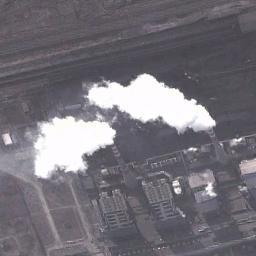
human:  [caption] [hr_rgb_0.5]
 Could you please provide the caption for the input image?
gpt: There are many houses near the thermal power station .

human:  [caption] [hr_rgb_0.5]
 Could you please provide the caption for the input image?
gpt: There are workshops and machinery in the thermal power station  Two chimneys are emitting smoke, and there is a coal pool next to it .

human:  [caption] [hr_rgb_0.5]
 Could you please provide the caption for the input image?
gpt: The thermal power station is next to some buildings with white mist above .

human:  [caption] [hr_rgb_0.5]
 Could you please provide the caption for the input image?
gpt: Here are two thermal power stations, one of which is emitting smoke .

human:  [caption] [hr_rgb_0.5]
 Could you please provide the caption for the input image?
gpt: There are some buildings on the thermal power station .